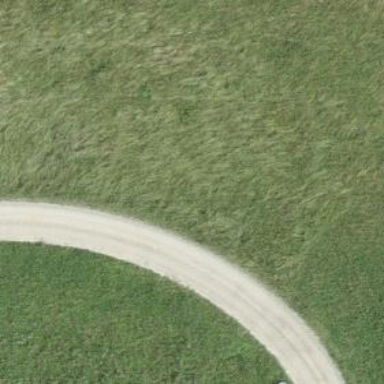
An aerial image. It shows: Gravel track with grade1 tracktype.